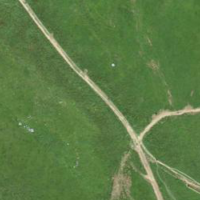
EUNIS habitat code: 23
Species observed at this site:
Apis mellifera